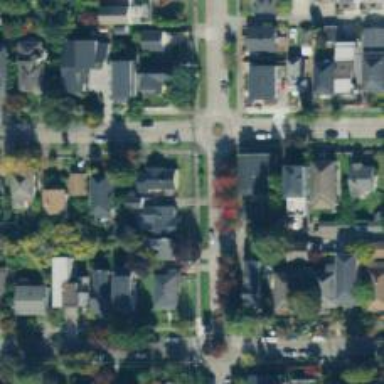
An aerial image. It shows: Residential road with separate sidewalk.